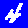
Digit: 4